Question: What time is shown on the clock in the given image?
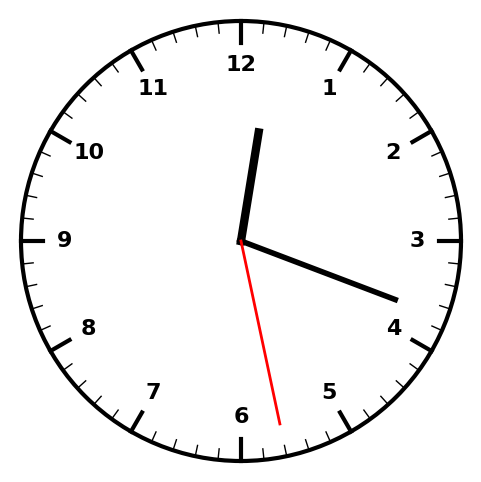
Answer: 12:18:28